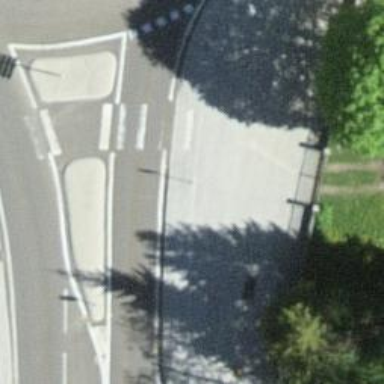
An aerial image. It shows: Marked road crossing.